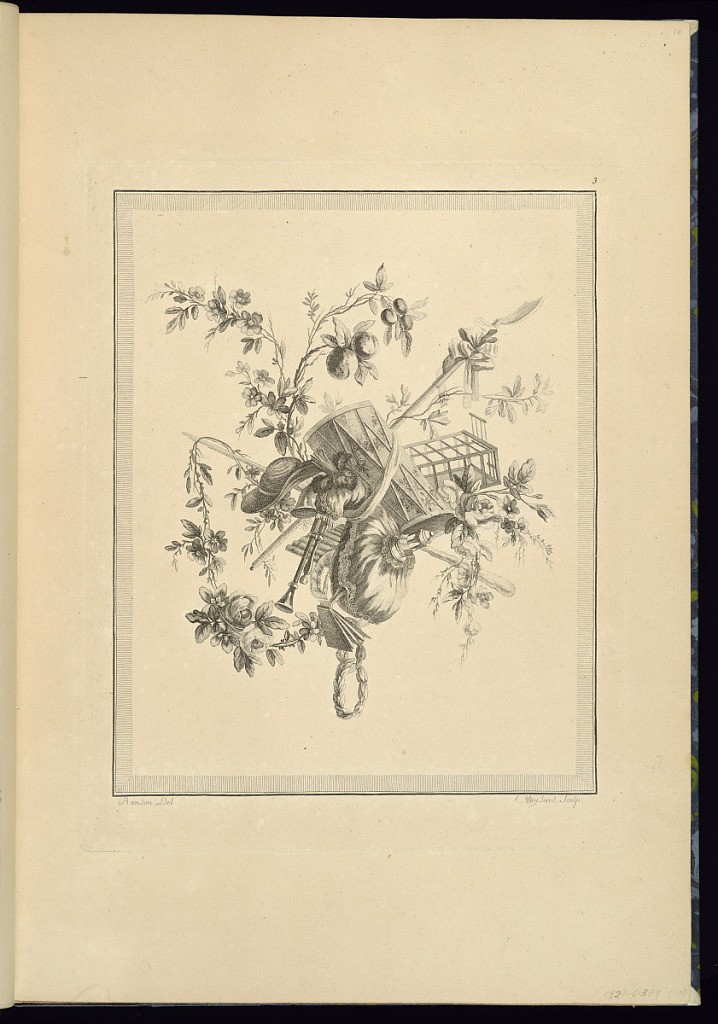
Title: Trophy Design
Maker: Pierre Ranson, French, 1736–1786
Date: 1778
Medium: Etching on laid paper
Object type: Print
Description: Trophy ornament design incorporating flowers, foliate branches, festoon of flowers cage, drum, hat, bagpipe or musette, and a horn. The plate is numbered and signed.